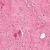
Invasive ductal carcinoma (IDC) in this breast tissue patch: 0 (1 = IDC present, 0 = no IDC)